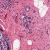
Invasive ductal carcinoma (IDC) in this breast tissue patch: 0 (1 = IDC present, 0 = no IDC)